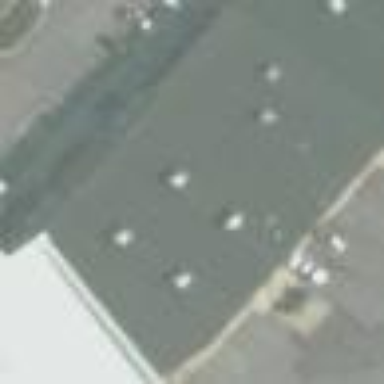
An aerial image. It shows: Retail building.